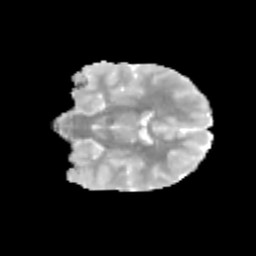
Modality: MD
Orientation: coronal
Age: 10
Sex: male
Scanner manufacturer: siemens
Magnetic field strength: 3 T
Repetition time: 3.8 s
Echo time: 0.07 s